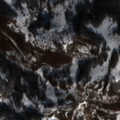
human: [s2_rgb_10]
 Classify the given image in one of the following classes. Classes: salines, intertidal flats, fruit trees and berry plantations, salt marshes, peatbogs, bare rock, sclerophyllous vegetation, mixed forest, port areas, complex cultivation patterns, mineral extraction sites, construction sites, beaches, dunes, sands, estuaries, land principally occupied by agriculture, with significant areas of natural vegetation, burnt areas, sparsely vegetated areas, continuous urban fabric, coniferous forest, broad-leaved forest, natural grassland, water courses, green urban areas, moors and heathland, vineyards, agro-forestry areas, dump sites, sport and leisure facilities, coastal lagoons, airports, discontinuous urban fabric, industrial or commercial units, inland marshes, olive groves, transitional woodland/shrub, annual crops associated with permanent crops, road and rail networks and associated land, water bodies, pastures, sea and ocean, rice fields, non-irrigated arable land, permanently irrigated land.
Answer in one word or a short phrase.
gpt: broad-leaved forest, transitional woodland/shrub